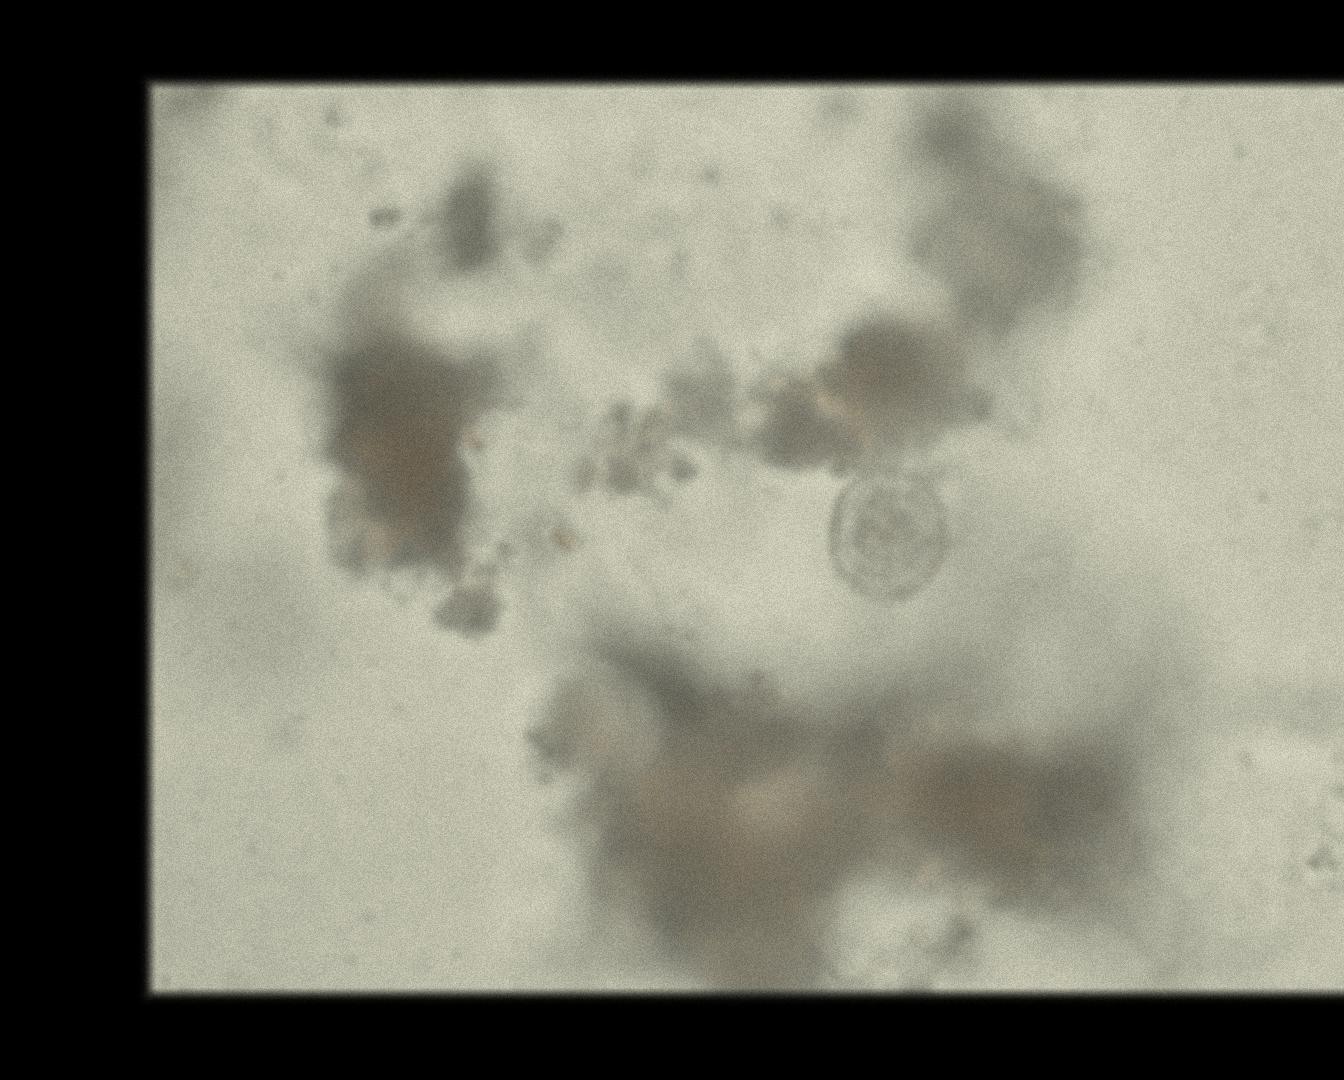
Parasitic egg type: Hymenolepis nana